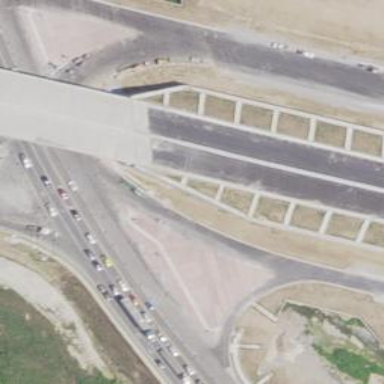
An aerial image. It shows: Crossing on cycleway.